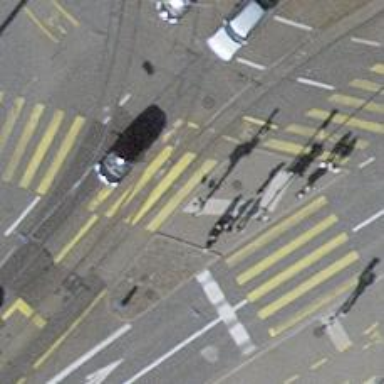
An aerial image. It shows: Kerb barrier.